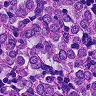
Metastatic tissue present: yes